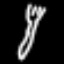
Label: fork